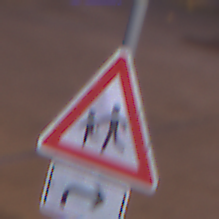
Verkehrszeichen: KinderRechts
Zusatzzeichen unten: RichtungsangabeDurchPfeile5
Umgebung: Outdoor, Urban
Tageszeit: Night
Wetter: PartlyCloudy
Licht: Artificial
Jahreszeit: NotSpecified
Kontrast: HighContrast